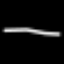
Label: line